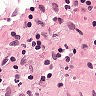
Metastatic tissue present: no